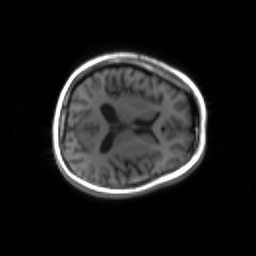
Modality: inplaneT1
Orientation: axial
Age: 21
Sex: female
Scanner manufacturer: siemens
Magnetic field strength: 3 T
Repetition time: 1.2 s
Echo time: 0.00251 s